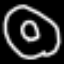
Label: donut